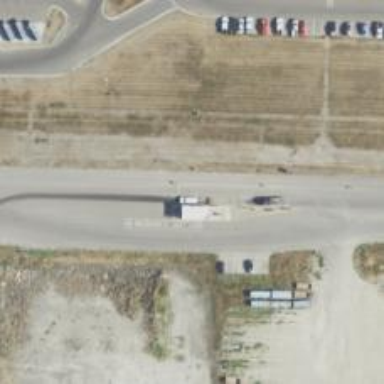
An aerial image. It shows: Weighbridge facility.